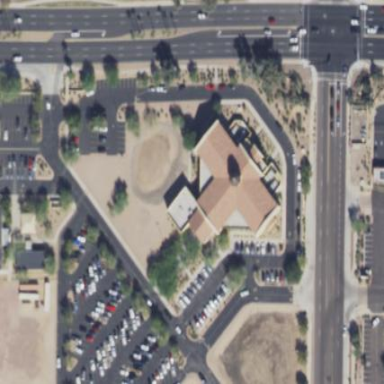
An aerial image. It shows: Beautiful church building.